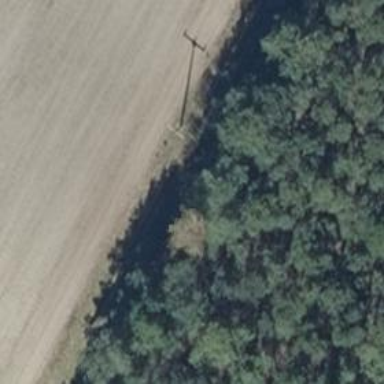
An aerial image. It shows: Minor power line.